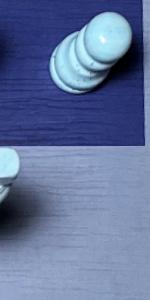
Label: Empty